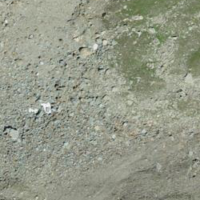
EUNIS habitat code: 48
Species observed at this site:
Saxifraga bryoides